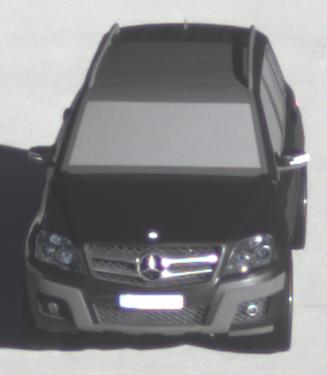
Make: Mercedes-Benz
Model: GLK 280
Detailed model: GLK-Class (204)
Model produced from: 2008/10
Model produced until: 2009/04
Doors: 5
Color: black
Road condition: dry road
Daytime: morning or afternoon
Contrast: high contrast